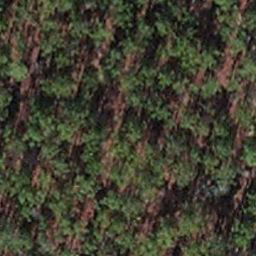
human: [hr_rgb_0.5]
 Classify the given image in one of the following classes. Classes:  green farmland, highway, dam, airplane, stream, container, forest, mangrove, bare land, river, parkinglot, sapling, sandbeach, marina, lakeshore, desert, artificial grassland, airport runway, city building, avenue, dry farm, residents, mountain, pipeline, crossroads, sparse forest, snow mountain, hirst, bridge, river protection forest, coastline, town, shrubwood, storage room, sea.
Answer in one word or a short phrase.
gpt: sapling